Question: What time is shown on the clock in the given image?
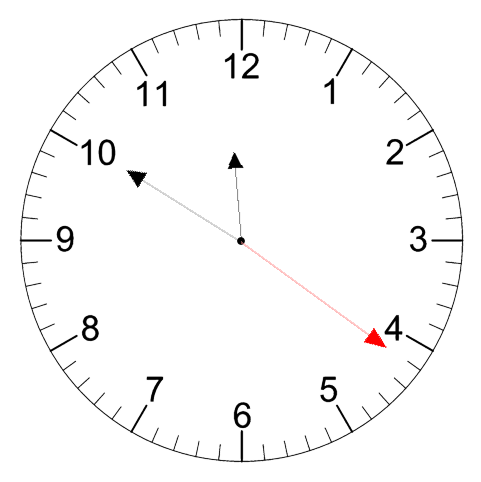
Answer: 11:50:21